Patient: sex F, age 76
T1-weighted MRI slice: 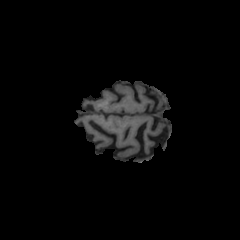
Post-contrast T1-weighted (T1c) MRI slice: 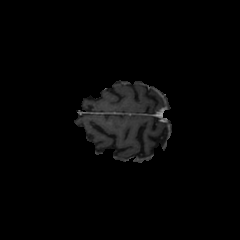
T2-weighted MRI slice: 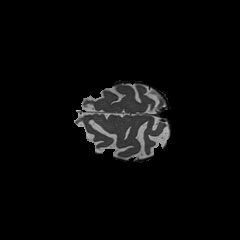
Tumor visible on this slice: no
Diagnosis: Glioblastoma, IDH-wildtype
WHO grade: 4